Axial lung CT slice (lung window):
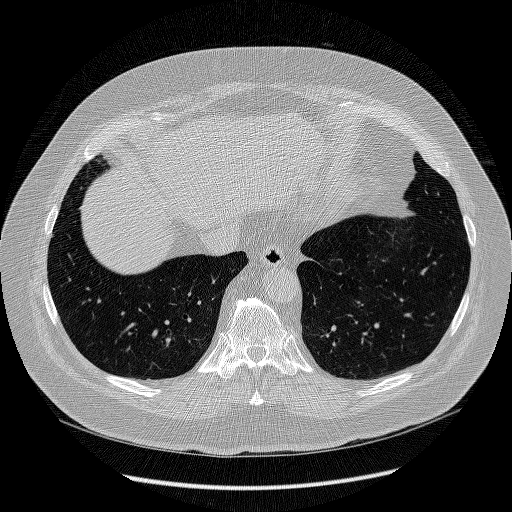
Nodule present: no